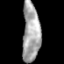
Tissue: prostate
Cell type: T cells
Senescence score: 0.3613
Nuclear area (px): 1023
Mean DAPI intensity: 165.05